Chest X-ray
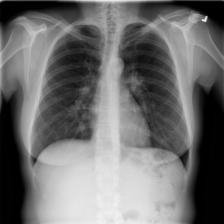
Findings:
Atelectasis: negative
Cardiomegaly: negative
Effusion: negative
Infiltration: negative
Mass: negative
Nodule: positive
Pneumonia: negative
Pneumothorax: negative
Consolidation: negative
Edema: negative
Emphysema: negative
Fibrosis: negative
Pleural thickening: negative
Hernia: negative